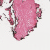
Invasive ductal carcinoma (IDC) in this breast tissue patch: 0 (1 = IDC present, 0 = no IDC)